Field crop: maize
Growth stage: 2
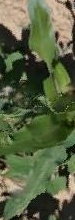
Species: maize